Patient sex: M
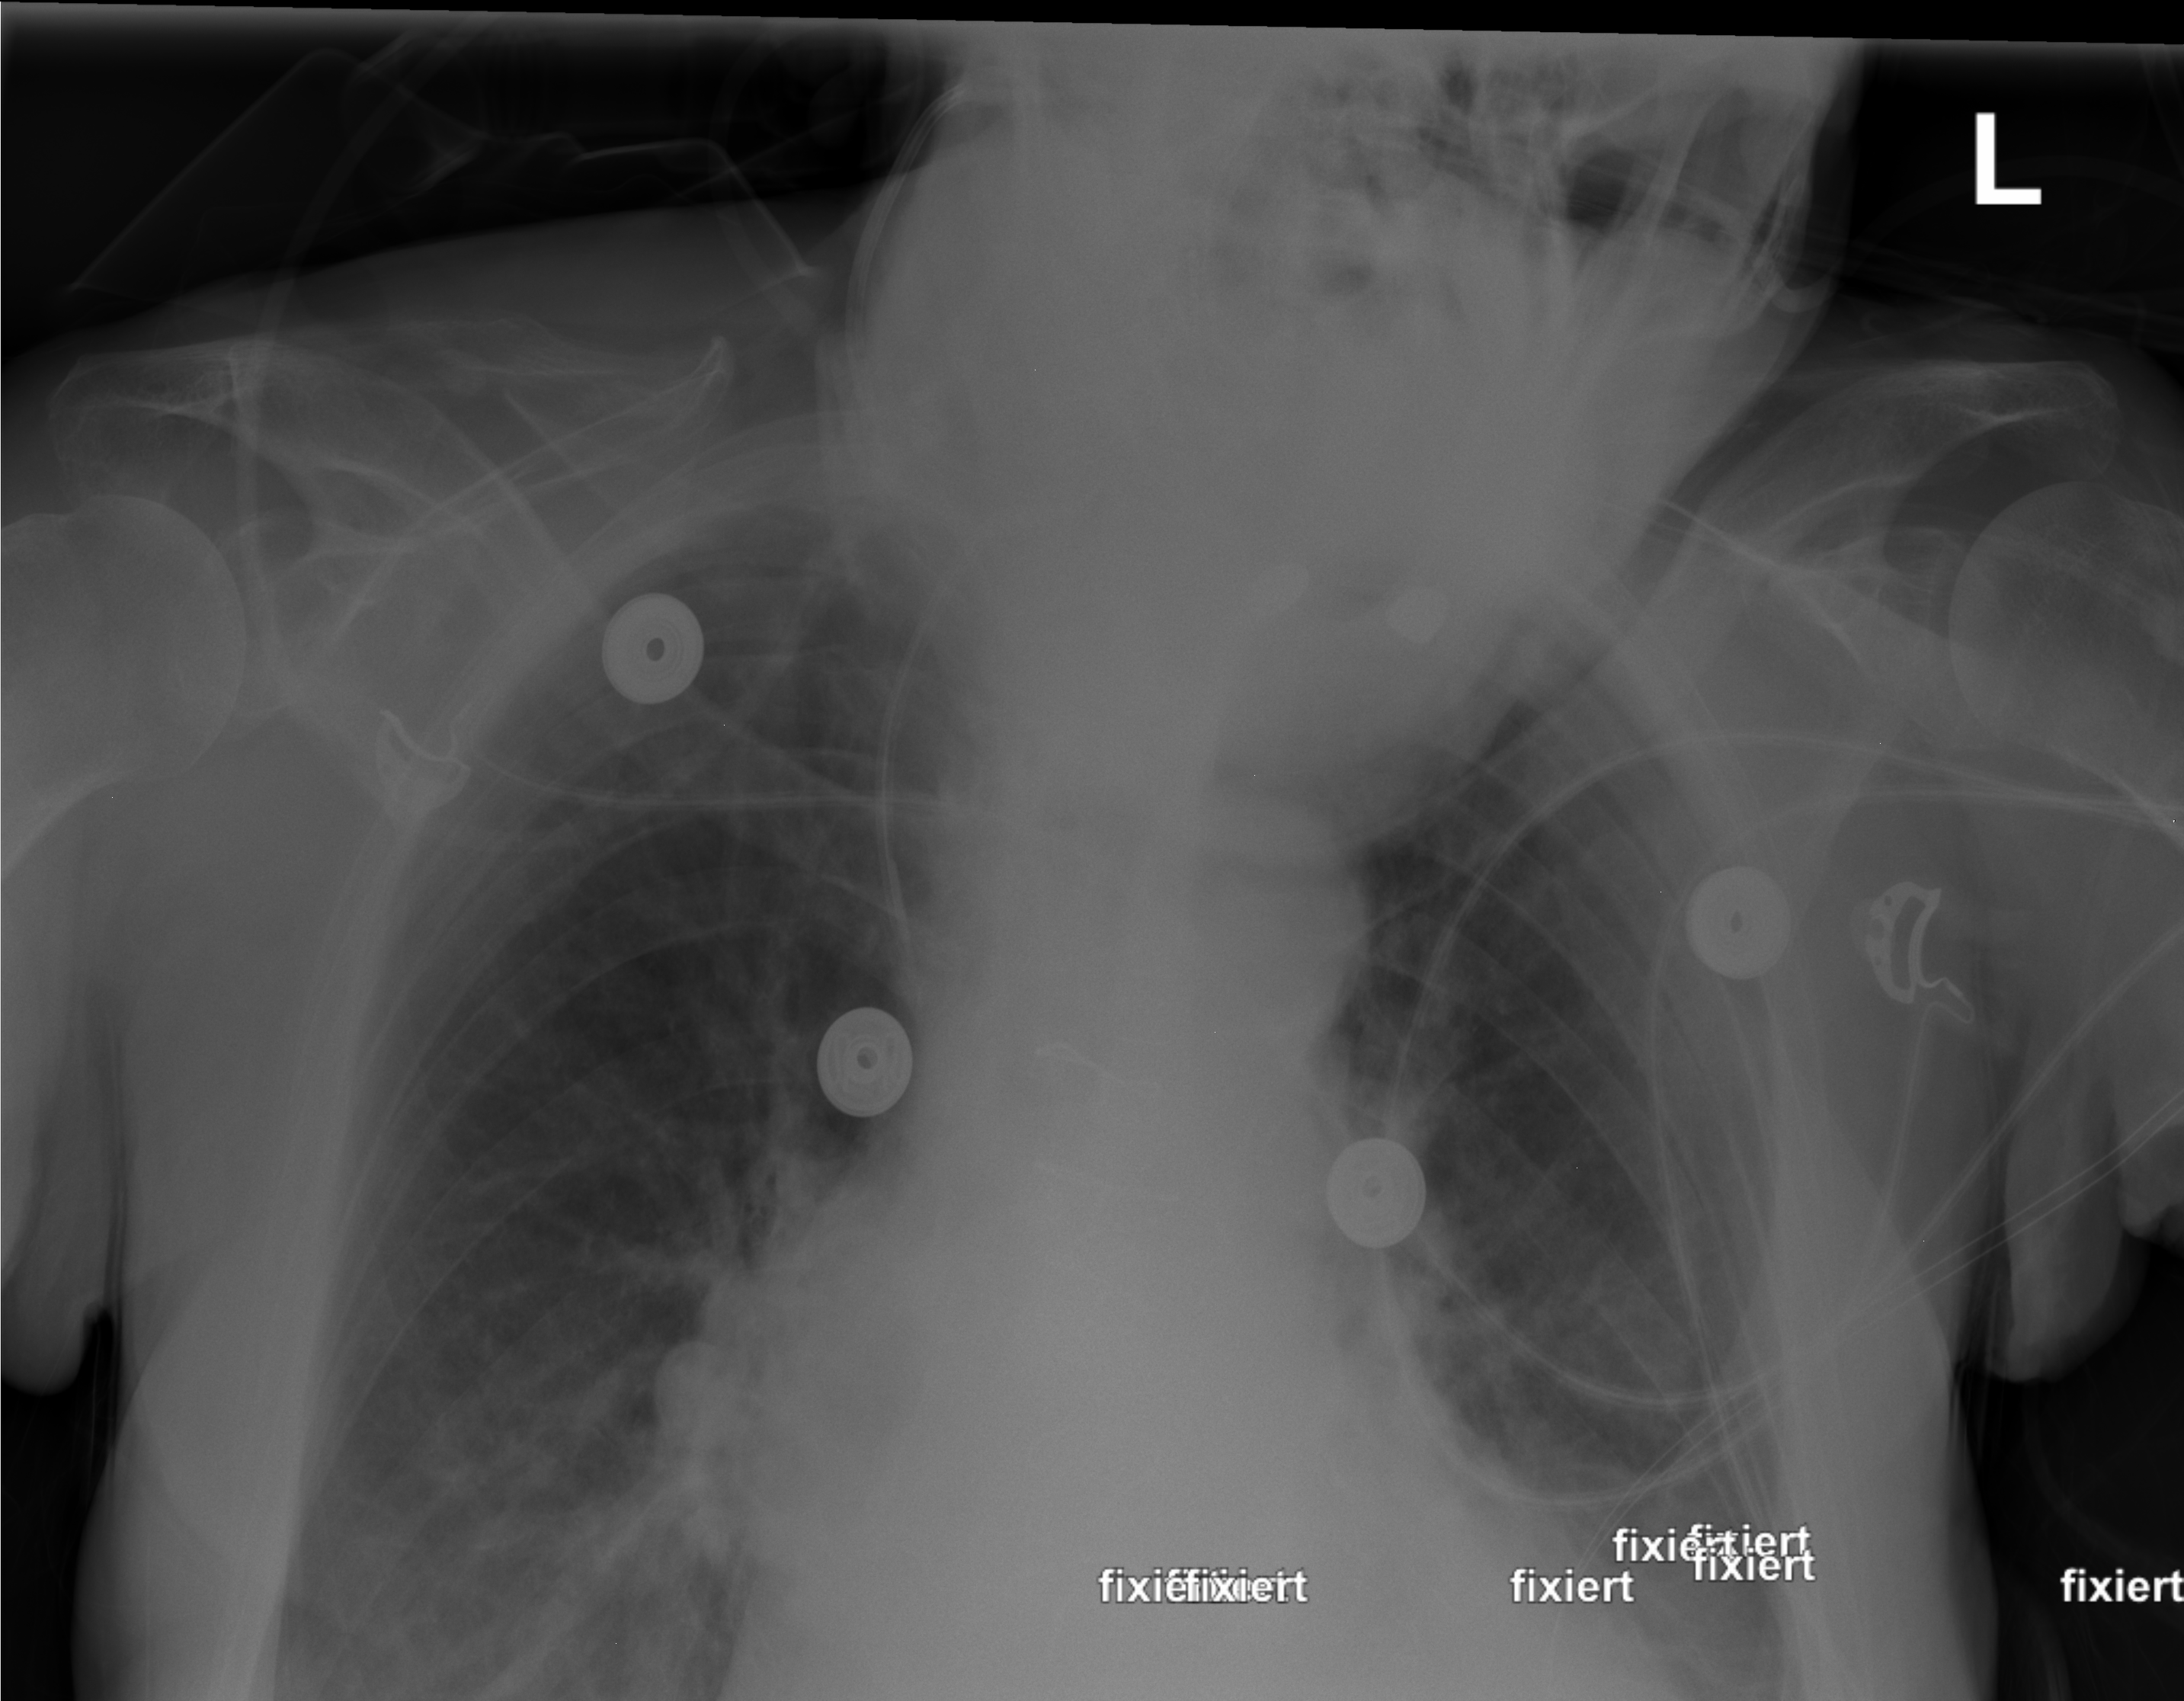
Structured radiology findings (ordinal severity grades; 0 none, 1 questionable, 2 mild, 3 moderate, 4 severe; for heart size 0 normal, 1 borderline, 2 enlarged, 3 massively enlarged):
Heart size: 2
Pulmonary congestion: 0
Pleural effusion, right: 0
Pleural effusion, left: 2
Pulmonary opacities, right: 0
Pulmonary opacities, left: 0
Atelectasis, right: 0
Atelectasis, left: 2